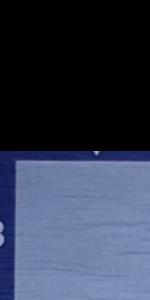
Label: Empty